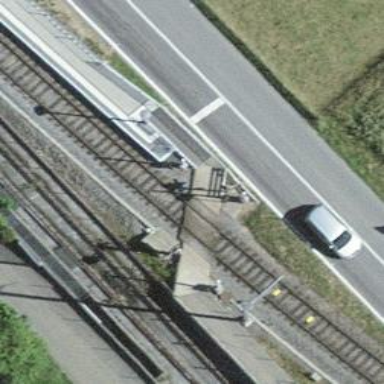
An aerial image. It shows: Railway crossing with full barrier.